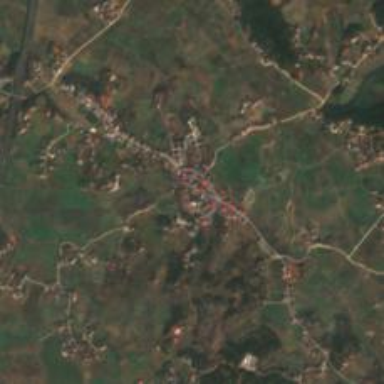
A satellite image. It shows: Township within town.